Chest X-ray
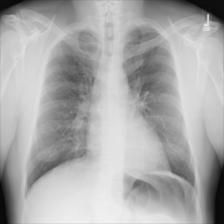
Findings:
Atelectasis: negative
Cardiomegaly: negative
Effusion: negative
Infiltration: negative
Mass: negative
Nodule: negative
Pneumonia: negative
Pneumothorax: negative
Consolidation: negative
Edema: negative
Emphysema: negative
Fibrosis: negative
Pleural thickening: negative
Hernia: negative